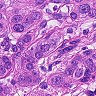
Metastatic tissue present: yes